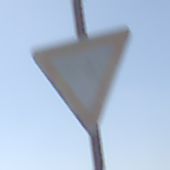
Verkehrszeichen: VorfahrtGewaehren
Umgebung: Outdoor, Nature
Tageszeit: Midday
Wetter: PartlyCloudy
Licht: Natural
Jahreszeit: NotSpecified
Kontrast: HighContrast